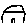
Label: house